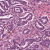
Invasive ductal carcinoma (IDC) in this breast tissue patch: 1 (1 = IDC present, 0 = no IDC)